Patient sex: M
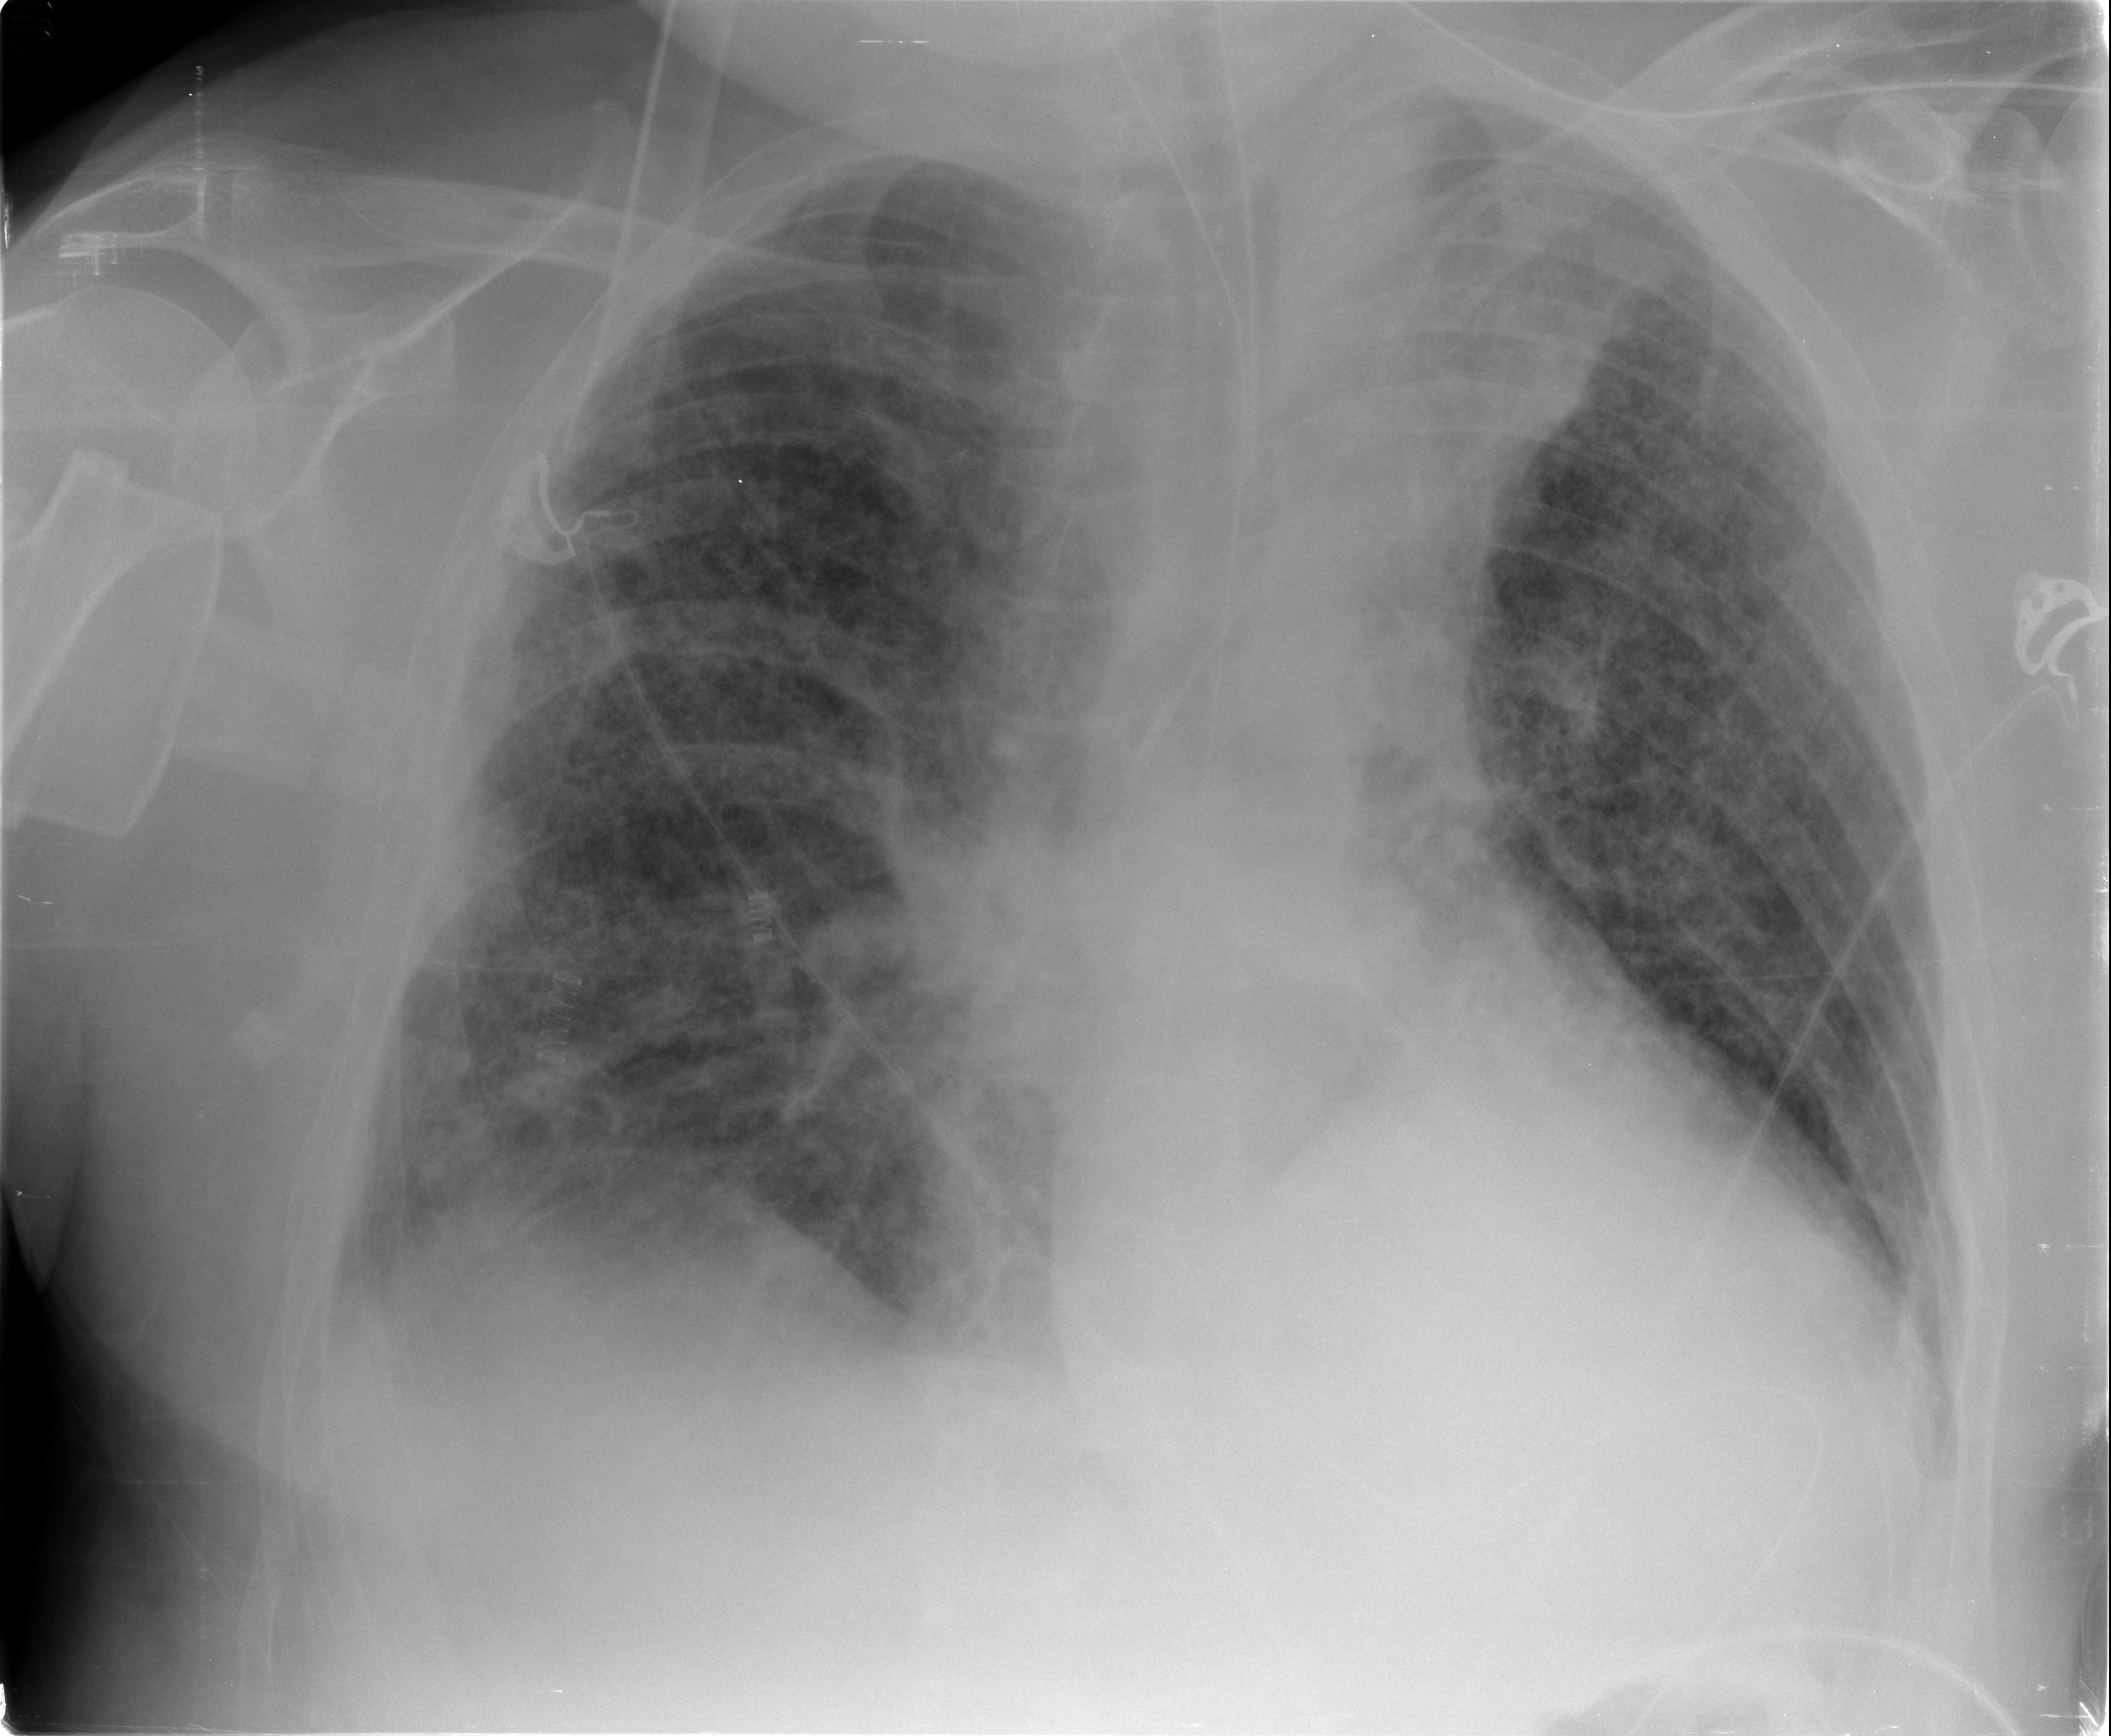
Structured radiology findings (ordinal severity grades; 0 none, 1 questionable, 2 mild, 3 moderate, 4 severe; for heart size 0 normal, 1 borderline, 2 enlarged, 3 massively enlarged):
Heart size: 0
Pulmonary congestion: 0
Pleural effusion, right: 0
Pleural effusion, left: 1
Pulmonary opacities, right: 3
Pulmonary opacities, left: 3
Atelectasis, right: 0
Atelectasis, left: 0